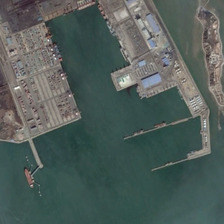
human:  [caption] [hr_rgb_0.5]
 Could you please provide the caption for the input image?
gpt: several boats are in a port near some bareland .

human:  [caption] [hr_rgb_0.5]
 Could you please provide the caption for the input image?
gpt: several boats are in a port near some bareland .

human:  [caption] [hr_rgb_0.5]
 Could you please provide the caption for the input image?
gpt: several boats are in a port near some bareland .

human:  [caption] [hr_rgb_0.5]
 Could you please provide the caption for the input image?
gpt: several boats are in a port near some bareland .

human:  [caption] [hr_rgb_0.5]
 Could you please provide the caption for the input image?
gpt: several boats are in a port near some bareland .